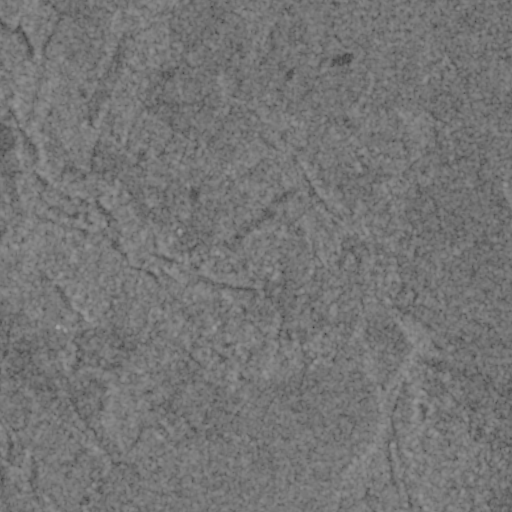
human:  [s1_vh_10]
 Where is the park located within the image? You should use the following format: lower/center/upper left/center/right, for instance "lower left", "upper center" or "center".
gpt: The park is located in the center of the image.
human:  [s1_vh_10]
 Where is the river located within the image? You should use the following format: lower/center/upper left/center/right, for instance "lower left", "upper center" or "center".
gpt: The river is located in the lower of the image.
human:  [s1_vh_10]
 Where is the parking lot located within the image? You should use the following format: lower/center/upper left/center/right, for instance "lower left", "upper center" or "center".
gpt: There is no parking lot in the image.

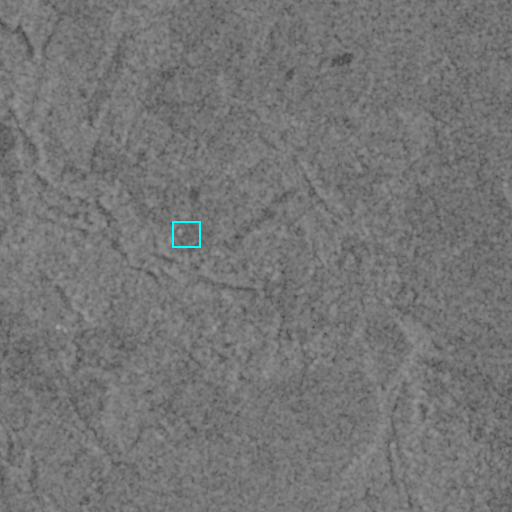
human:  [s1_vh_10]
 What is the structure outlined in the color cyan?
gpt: The structure outlined in cyan is a park.
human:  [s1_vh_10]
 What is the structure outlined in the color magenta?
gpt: There is no magenta outline.